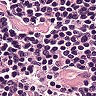
Metastatic tissue present: no